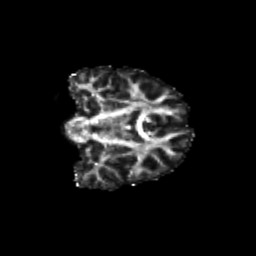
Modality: FA
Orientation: coronal
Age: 9
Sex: male
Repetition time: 9.512 s
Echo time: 0.089 s